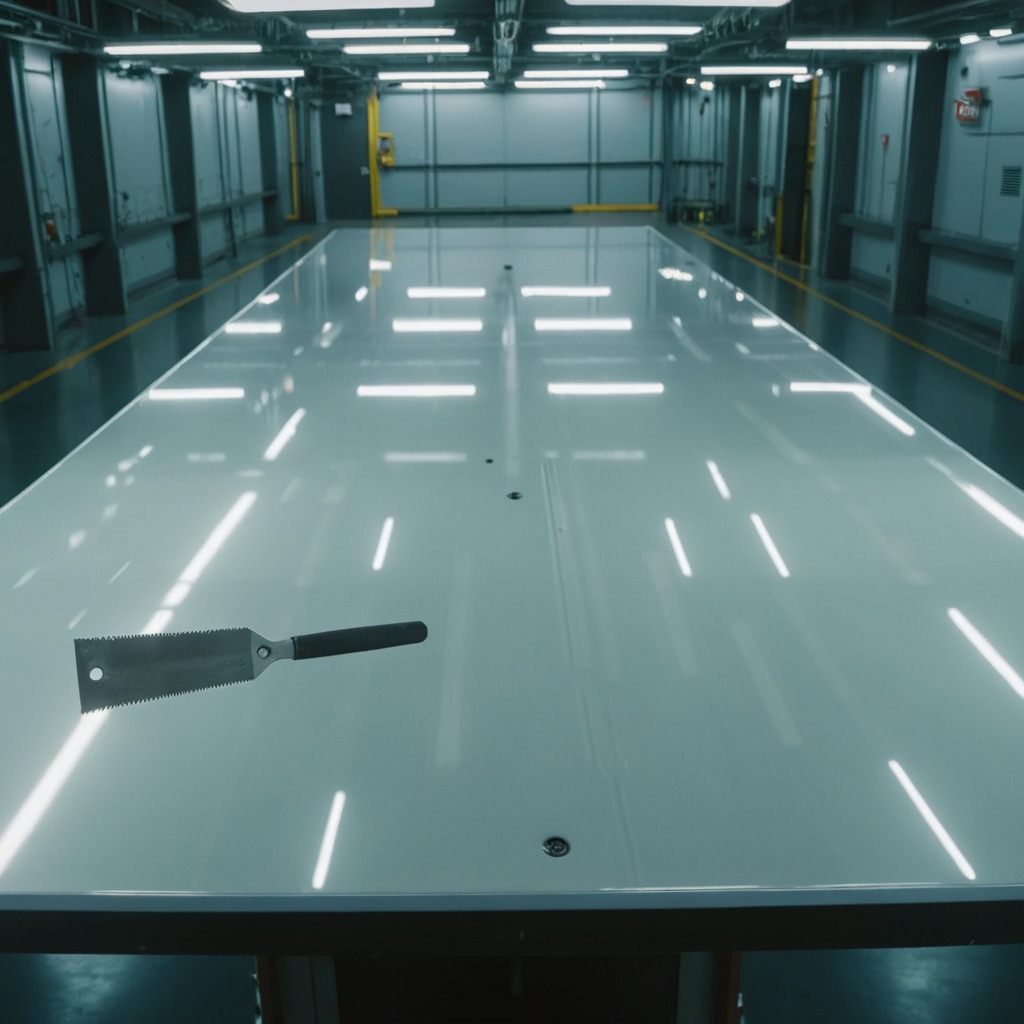
A metal saw is lying on the table in the ship maintenance bay.